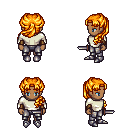
a pixel art fantasy rpg character, female body template, human, dark skin, white long-sleeve shirt, metal pants, light blonde princess hairstyle, cloth bracers, metal boots, dagger, four views (front, back, left, right), 2x2 character sprite sheet, small pixel art, hard edges, no anti-aliasing